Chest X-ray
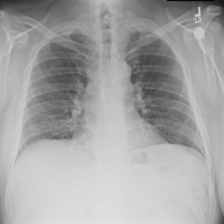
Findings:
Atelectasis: negative
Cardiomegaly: negative
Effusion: negative
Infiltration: negative
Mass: negative
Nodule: negative
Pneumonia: negative
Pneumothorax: negative
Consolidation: negative
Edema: negative
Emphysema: negative
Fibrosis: negative
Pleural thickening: negative
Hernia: negative